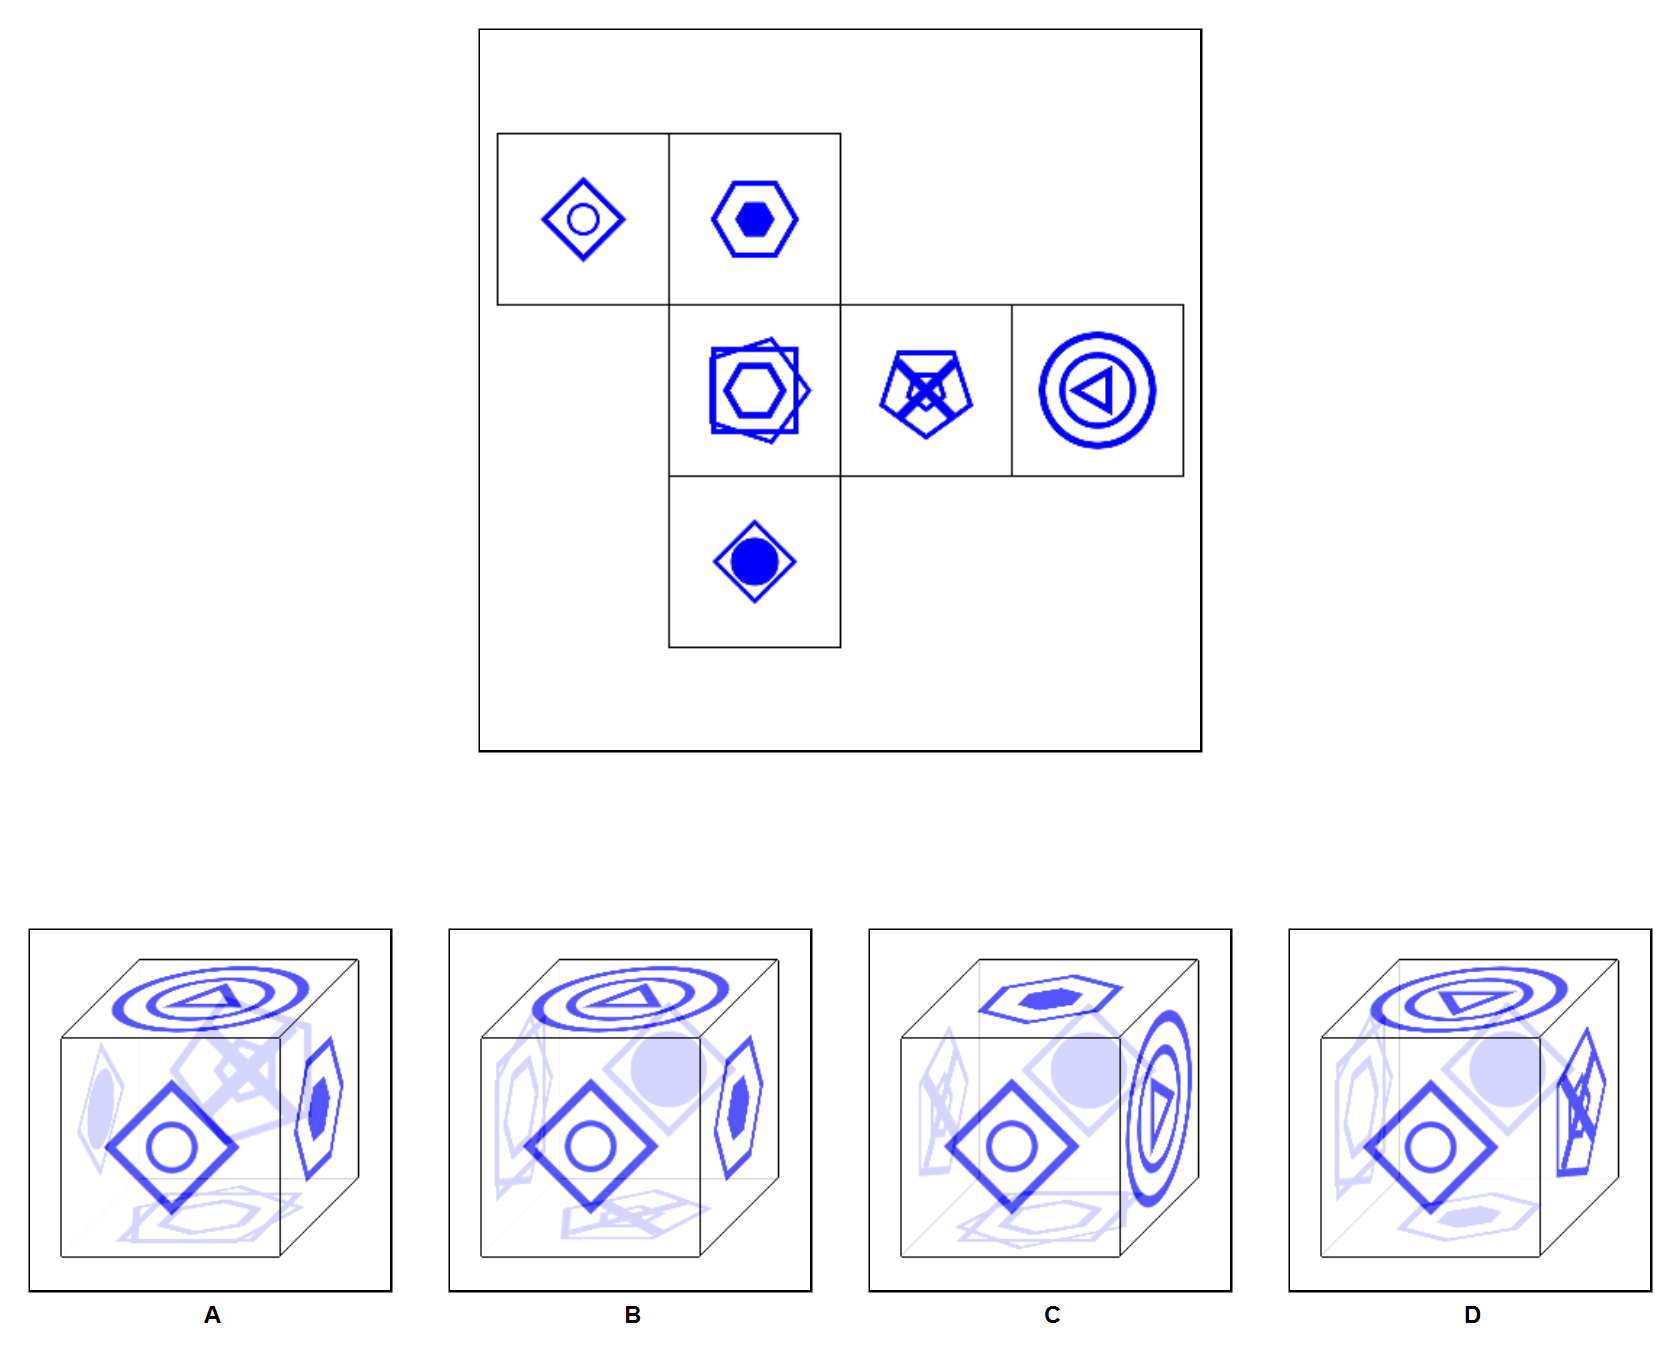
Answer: A